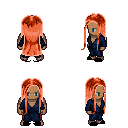
a pixel art fantasy rpg character, male body template, human, dark skin, blue robe, red pants, red extra-long hairstyle, black slippers, four views (front, back, left, right), 2x2 character sprite sheet, small pixel art, hard edges, no anti-aliasing